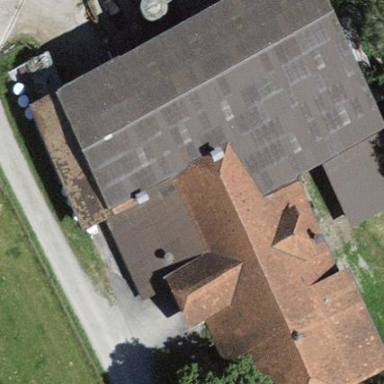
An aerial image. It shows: Farm building with half-hipped roof shape.